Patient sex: F
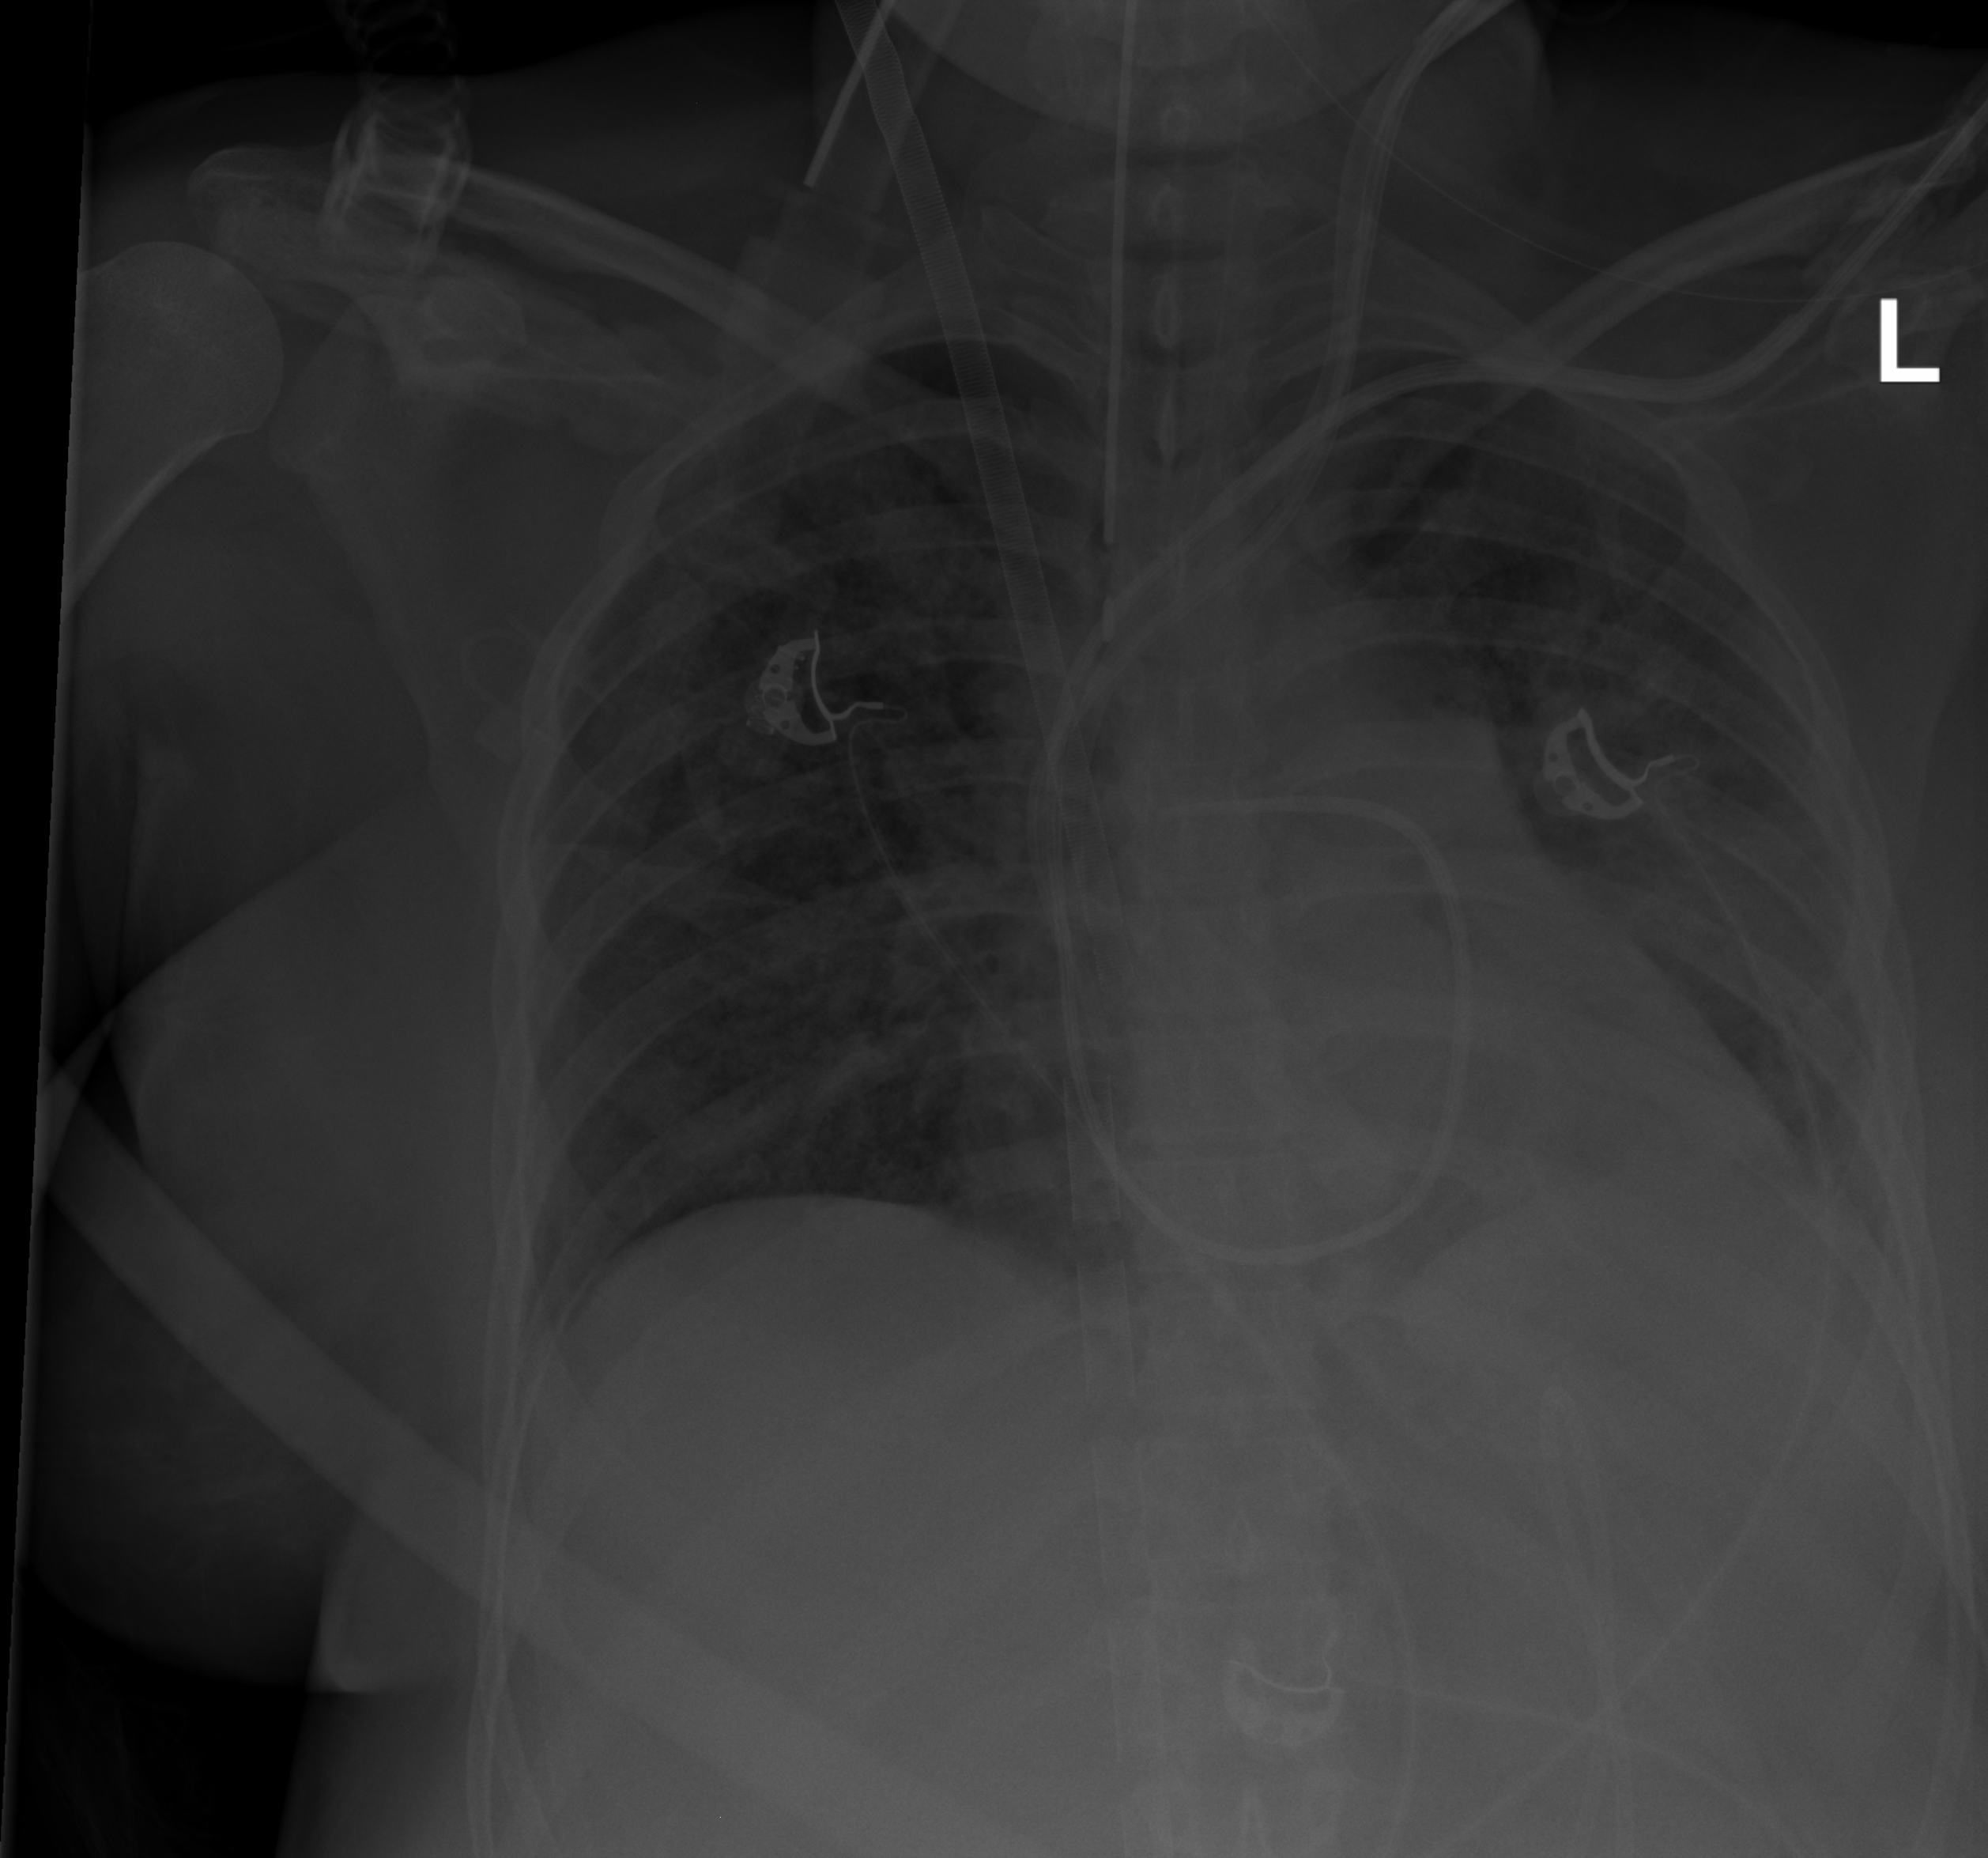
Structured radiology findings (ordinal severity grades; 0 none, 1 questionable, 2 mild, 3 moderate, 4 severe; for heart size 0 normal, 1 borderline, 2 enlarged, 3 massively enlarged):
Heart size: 2
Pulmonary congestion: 2
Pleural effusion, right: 0
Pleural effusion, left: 2
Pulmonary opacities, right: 3
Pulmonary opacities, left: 3
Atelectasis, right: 0
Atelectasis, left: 2